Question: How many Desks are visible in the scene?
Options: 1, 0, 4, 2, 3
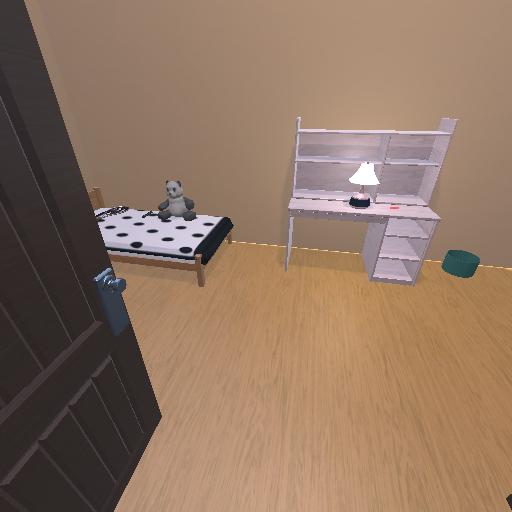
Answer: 1